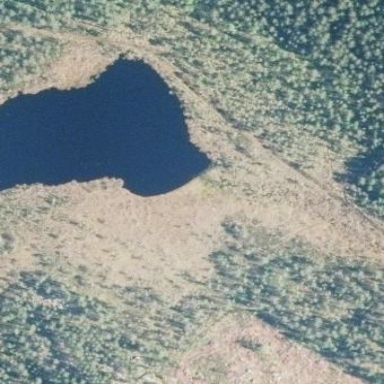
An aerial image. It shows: Lake with natural water.